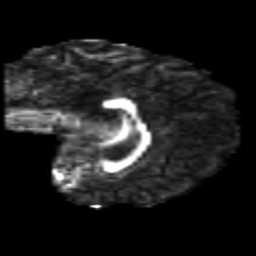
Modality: FA
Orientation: sagittal
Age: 31
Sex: female
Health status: healthy